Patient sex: M
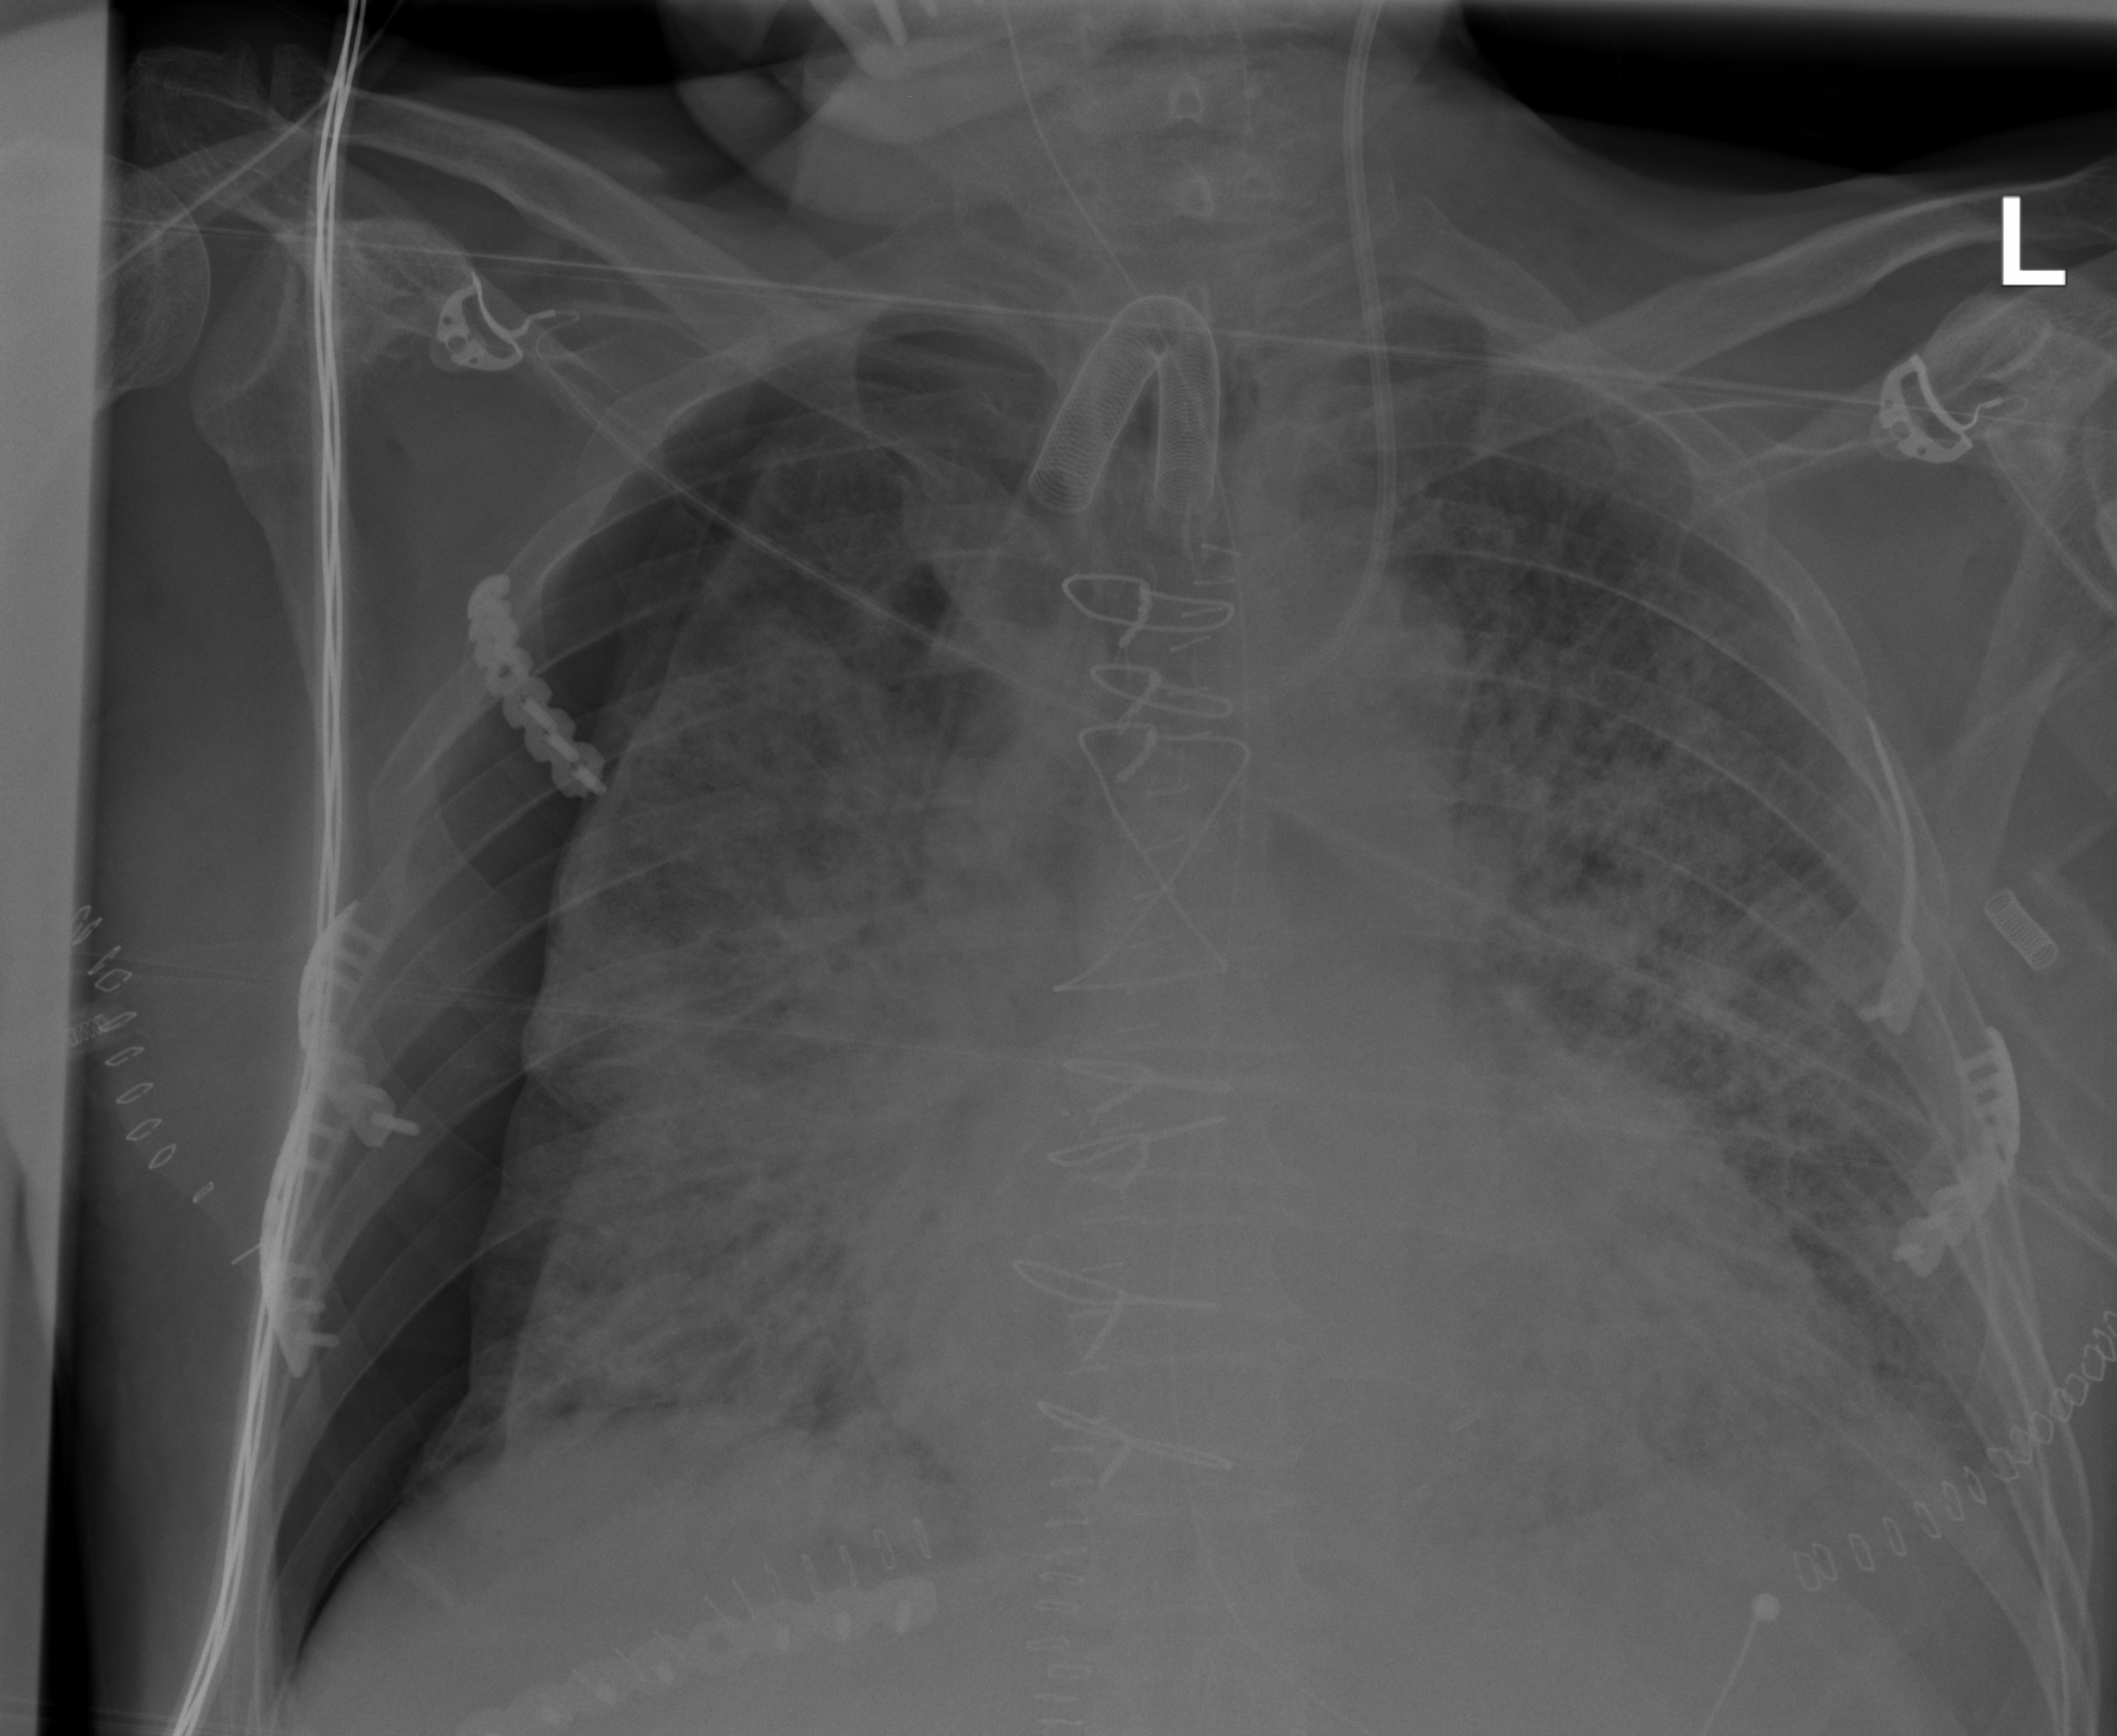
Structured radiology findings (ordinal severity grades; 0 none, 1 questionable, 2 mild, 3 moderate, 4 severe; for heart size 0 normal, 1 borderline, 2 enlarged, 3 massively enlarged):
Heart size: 0
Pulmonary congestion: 2
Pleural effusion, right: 0
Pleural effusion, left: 0
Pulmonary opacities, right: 3
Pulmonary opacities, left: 3
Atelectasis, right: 2
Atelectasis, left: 2